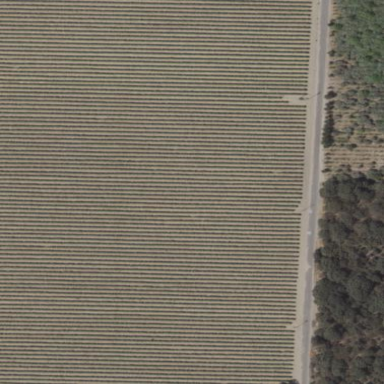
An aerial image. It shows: Vineyard.